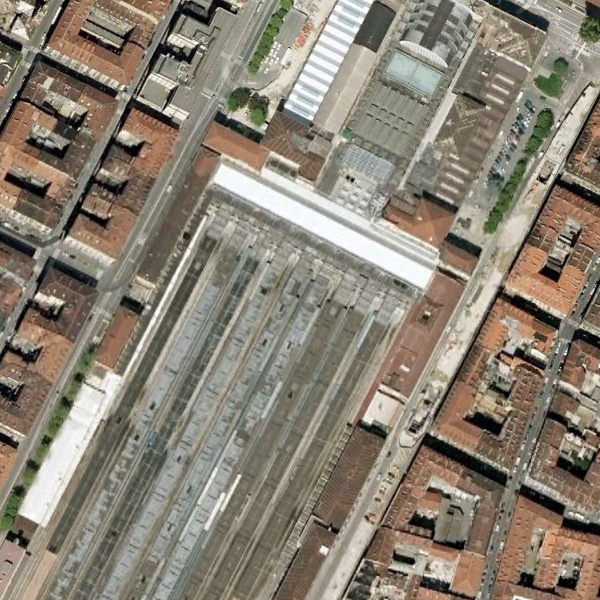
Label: RailwayStation